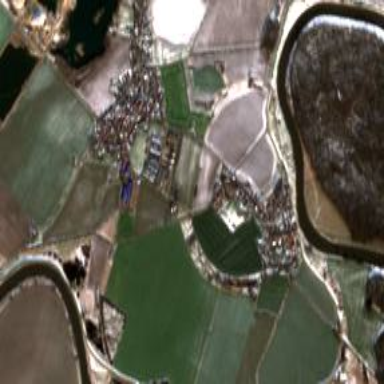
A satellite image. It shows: Picturesque farmland scene.